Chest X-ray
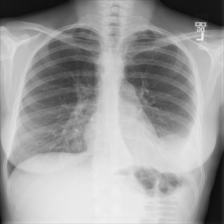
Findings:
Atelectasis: negative
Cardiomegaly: negative
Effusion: negative
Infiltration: negative
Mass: negative
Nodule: negative
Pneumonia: negative
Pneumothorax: negative
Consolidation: negative
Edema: negative
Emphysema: negative
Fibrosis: negative
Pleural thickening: negative
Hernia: negative